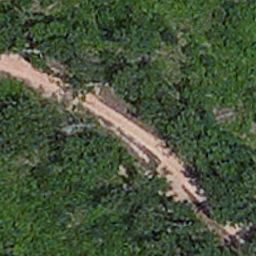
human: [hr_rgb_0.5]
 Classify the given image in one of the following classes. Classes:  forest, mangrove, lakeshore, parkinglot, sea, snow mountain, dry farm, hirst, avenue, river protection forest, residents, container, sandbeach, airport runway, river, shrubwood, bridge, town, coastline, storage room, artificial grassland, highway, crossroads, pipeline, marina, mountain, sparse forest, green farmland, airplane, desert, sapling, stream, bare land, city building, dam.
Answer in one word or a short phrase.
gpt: avenue